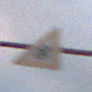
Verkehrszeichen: SchneeOderEisglaette
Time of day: SunriseSunset
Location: Outdoor (Nature)
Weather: PartlyCloudy
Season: NotSpecified
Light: Natural